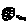
Label: moon